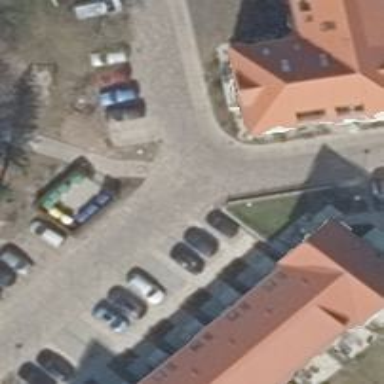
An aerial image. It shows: Driveway.